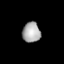
Tissue: lung
Cell type: Epithelial cells
Senescence score: 0.2332
Nuclear area (px): 357
Mean DAPI intensity: 168.423